Field crop: maize
Growth stage: 1
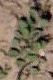
Species: convolvulus